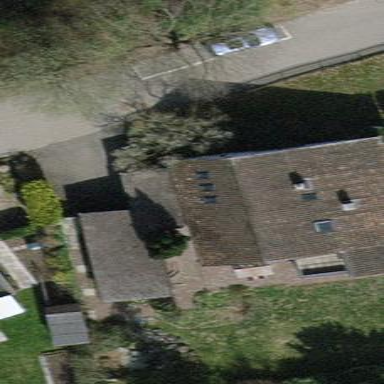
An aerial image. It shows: Detached building.